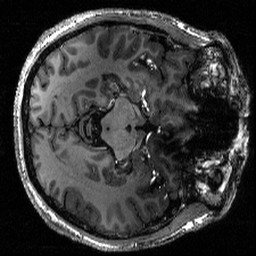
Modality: T1w
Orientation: axial
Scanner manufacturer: siemens
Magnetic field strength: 6.98 T
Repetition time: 2.5 s
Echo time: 0.00405 s